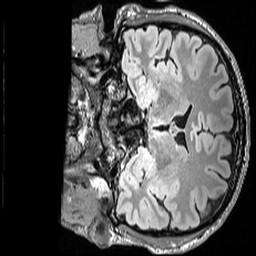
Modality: FLAIR
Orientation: coronal
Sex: male